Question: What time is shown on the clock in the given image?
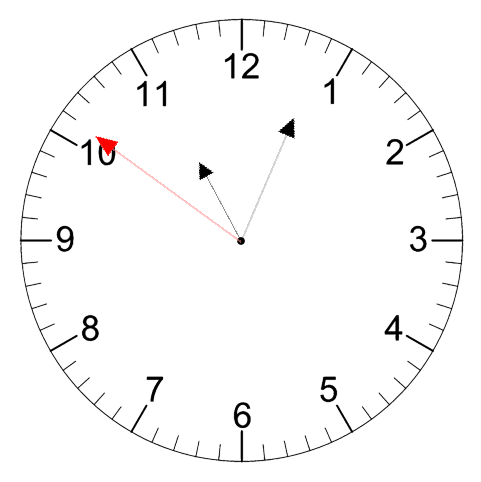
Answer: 11:03:51